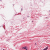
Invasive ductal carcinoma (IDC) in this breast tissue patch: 0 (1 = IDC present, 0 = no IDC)